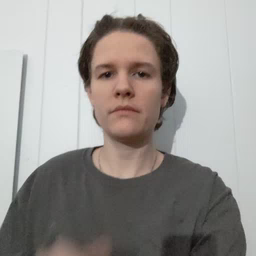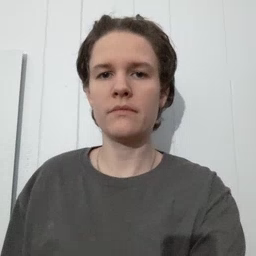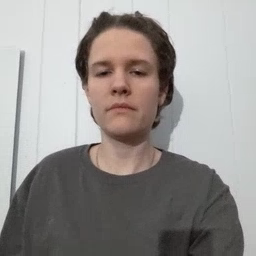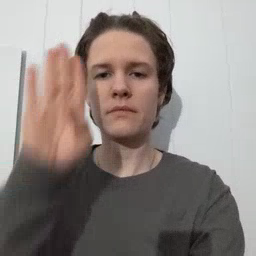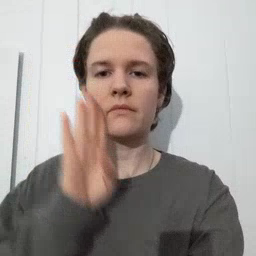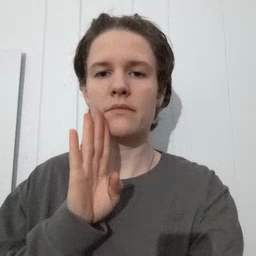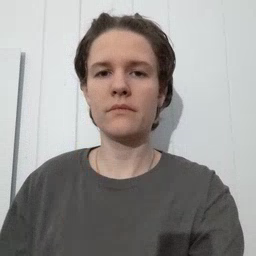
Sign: brown